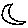
Label: moon